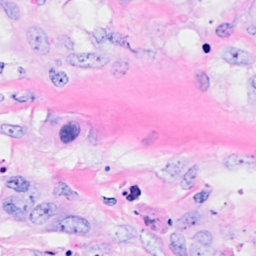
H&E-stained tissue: Breast